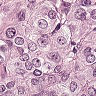
Metastatic tissue present: yes